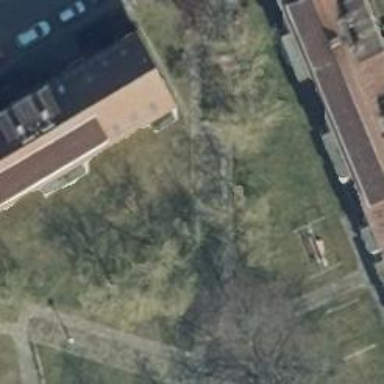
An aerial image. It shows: Gabled roofed apartment building with brown roof.